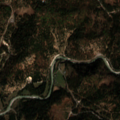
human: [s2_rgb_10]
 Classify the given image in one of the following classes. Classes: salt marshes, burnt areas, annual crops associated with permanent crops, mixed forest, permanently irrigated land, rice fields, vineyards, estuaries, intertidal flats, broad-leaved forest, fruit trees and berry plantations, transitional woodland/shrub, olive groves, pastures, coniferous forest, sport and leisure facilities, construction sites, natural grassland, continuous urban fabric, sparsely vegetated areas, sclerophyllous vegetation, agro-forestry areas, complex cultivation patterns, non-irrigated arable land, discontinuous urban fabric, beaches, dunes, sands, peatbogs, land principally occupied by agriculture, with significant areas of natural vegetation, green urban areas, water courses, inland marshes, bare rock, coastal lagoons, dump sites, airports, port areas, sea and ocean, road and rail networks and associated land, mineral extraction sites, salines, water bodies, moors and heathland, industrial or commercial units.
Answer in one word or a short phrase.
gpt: broad-leaved forest, coniferous forest, mixed forest